The trace is the raw vibration amplitude of a rotating bearing as a function of time. Diagnose the bearing from this image, choosing from: normal, inner_race, outer_race, ball.
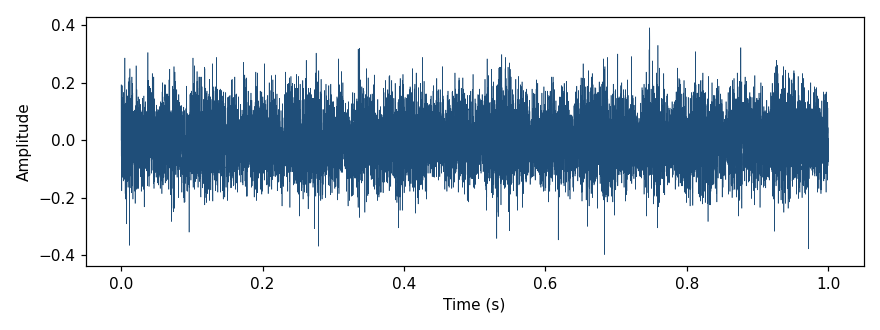
Answer: normal